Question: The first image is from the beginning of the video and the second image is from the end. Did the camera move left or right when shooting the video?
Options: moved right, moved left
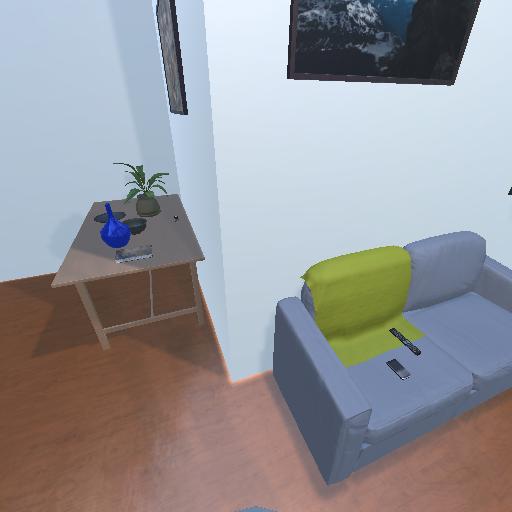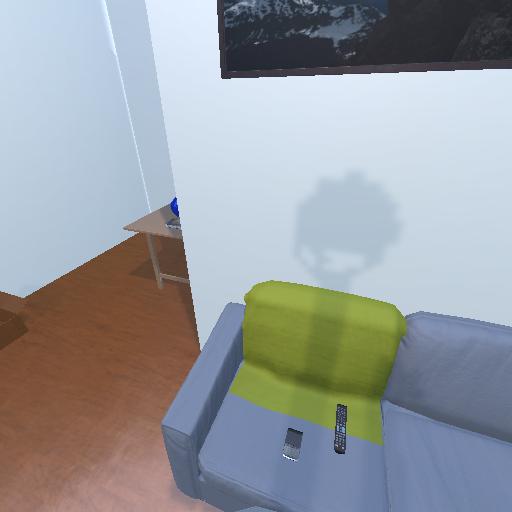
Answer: moved right